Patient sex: F
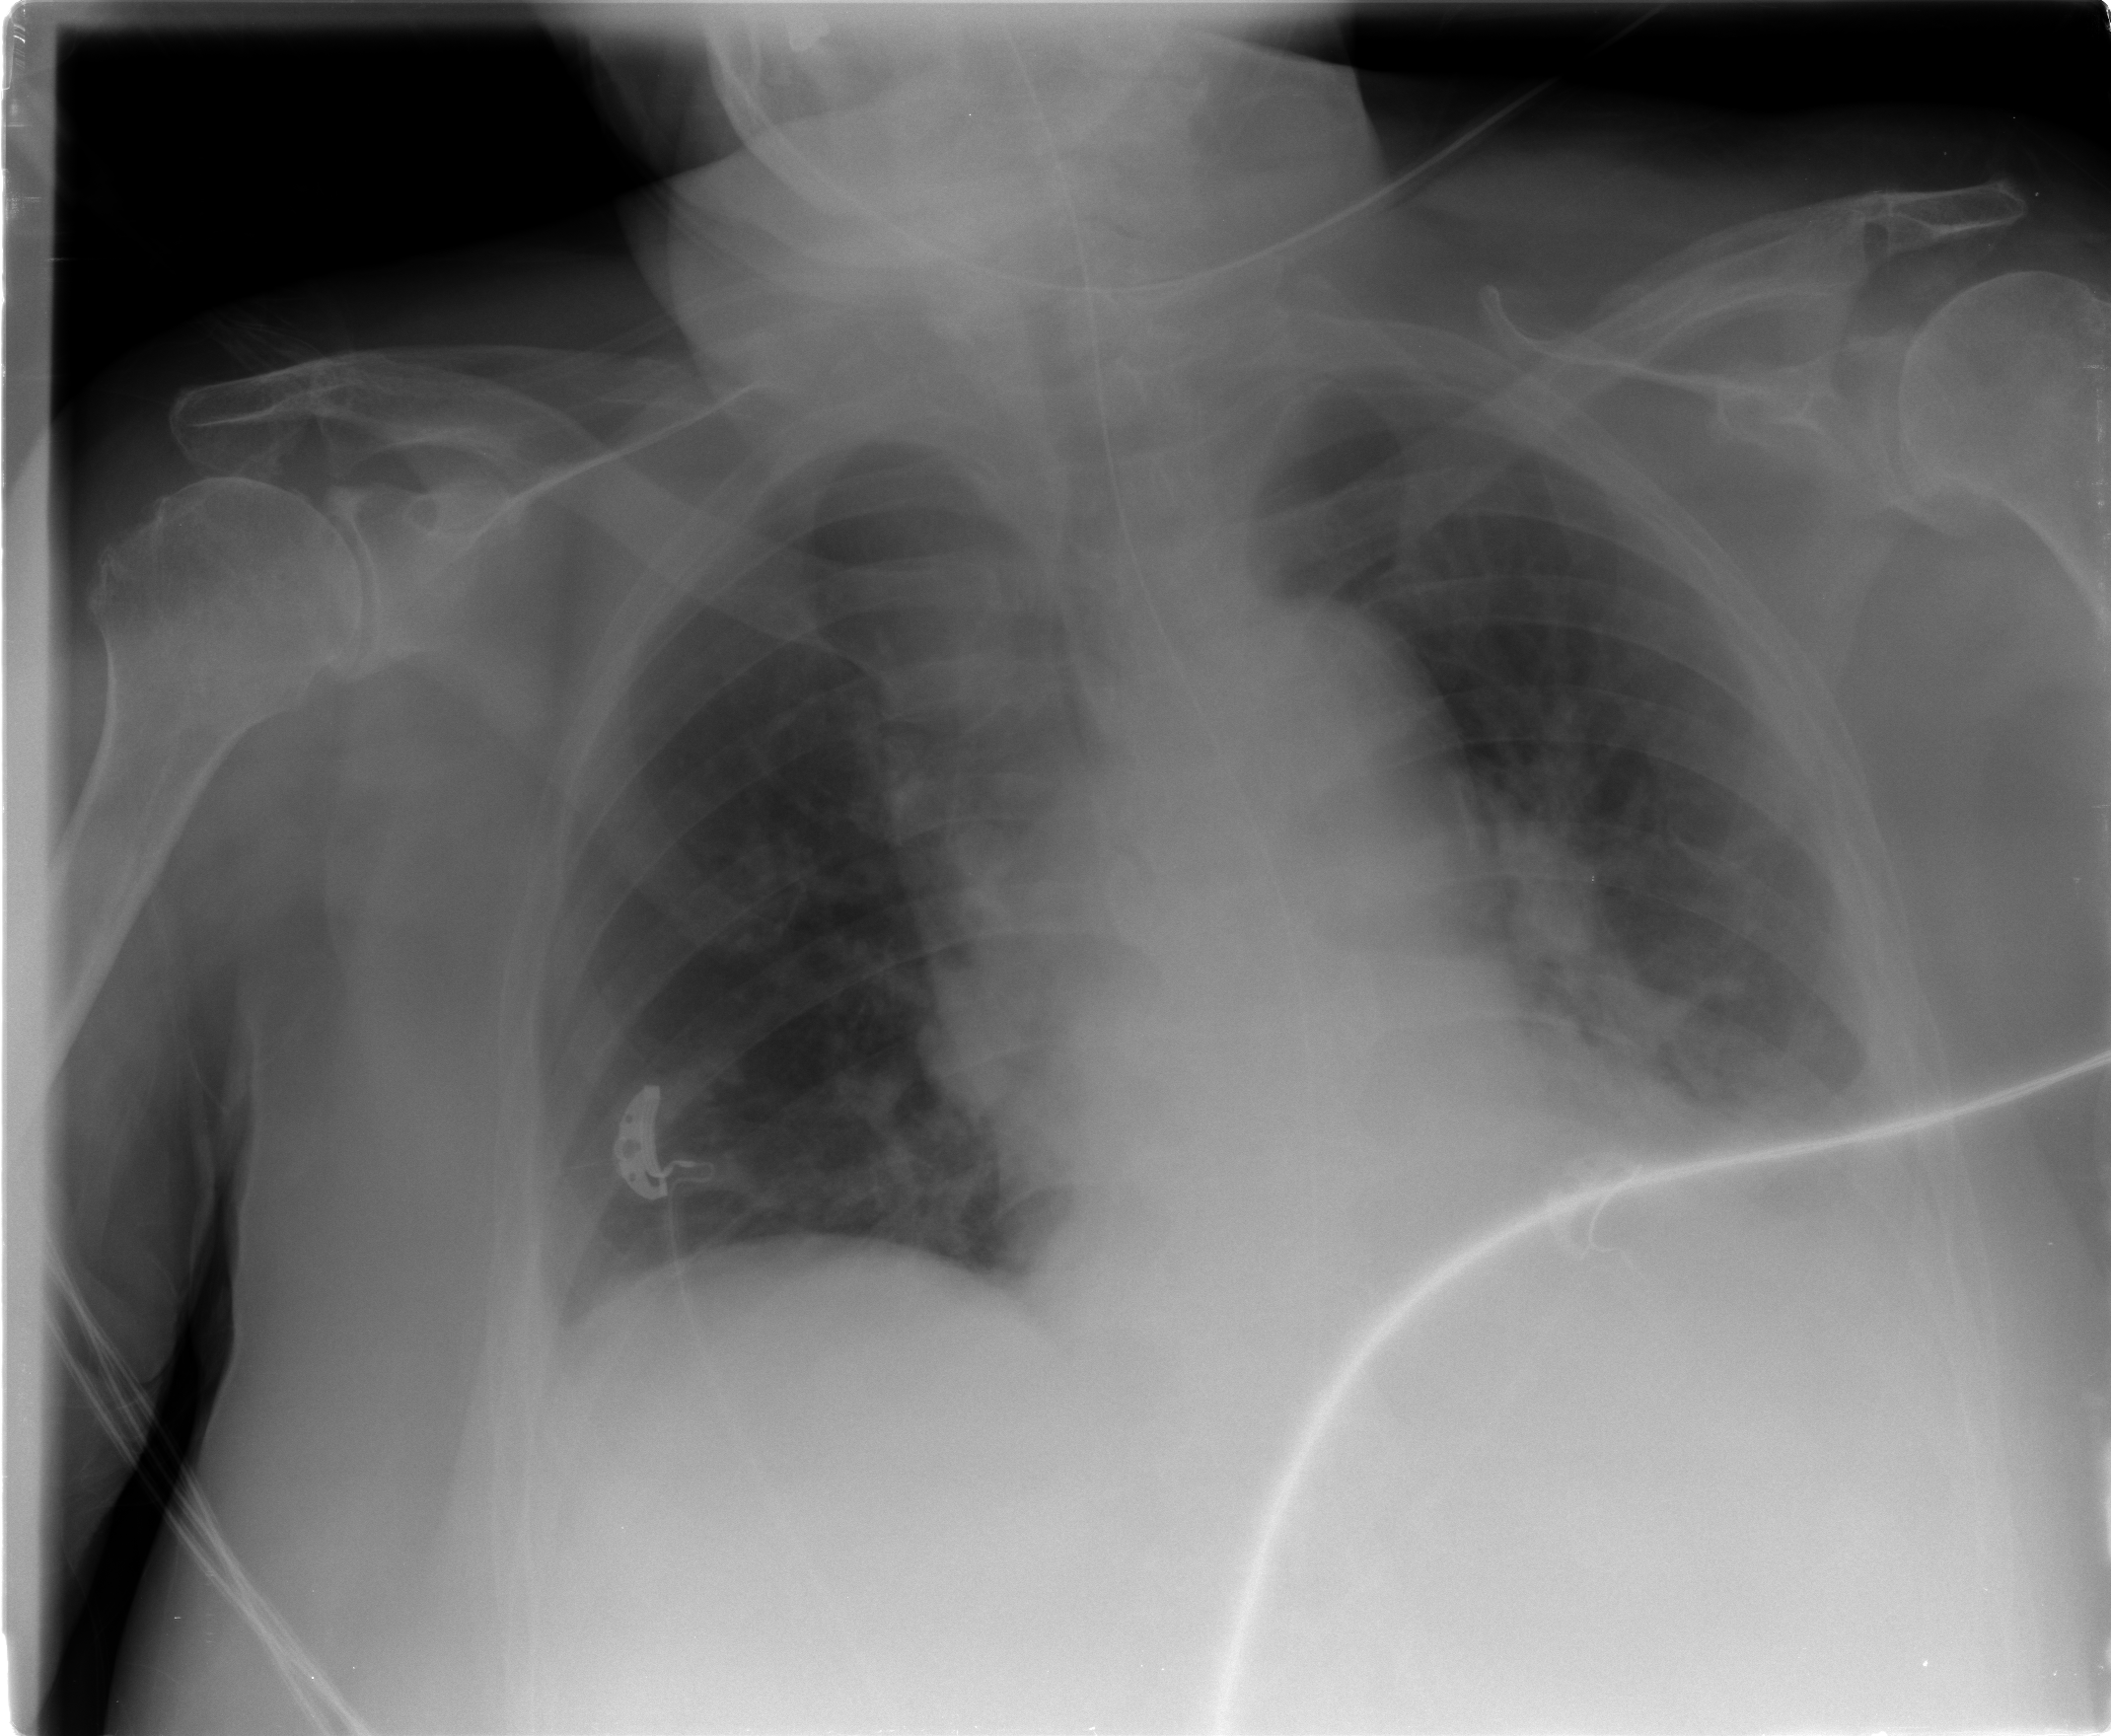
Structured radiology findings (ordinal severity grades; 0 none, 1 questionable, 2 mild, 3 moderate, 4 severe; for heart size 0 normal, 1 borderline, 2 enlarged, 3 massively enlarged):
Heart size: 0
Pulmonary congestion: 0
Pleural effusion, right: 0
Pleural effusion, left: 2
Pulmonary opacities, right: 0
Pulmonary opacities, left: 0
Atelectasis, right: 0
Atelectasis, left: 0